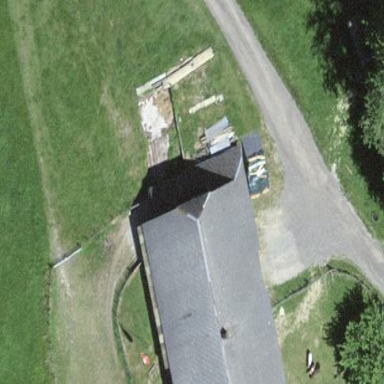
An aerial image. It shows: Farm building.